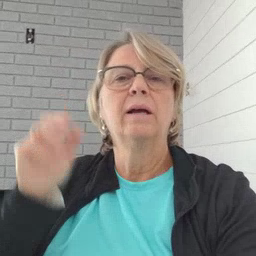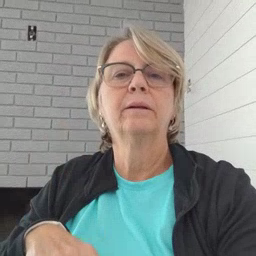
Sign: lion